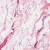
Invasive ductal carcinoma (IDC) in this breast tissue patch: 0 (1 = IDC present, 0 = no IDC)